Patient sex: F
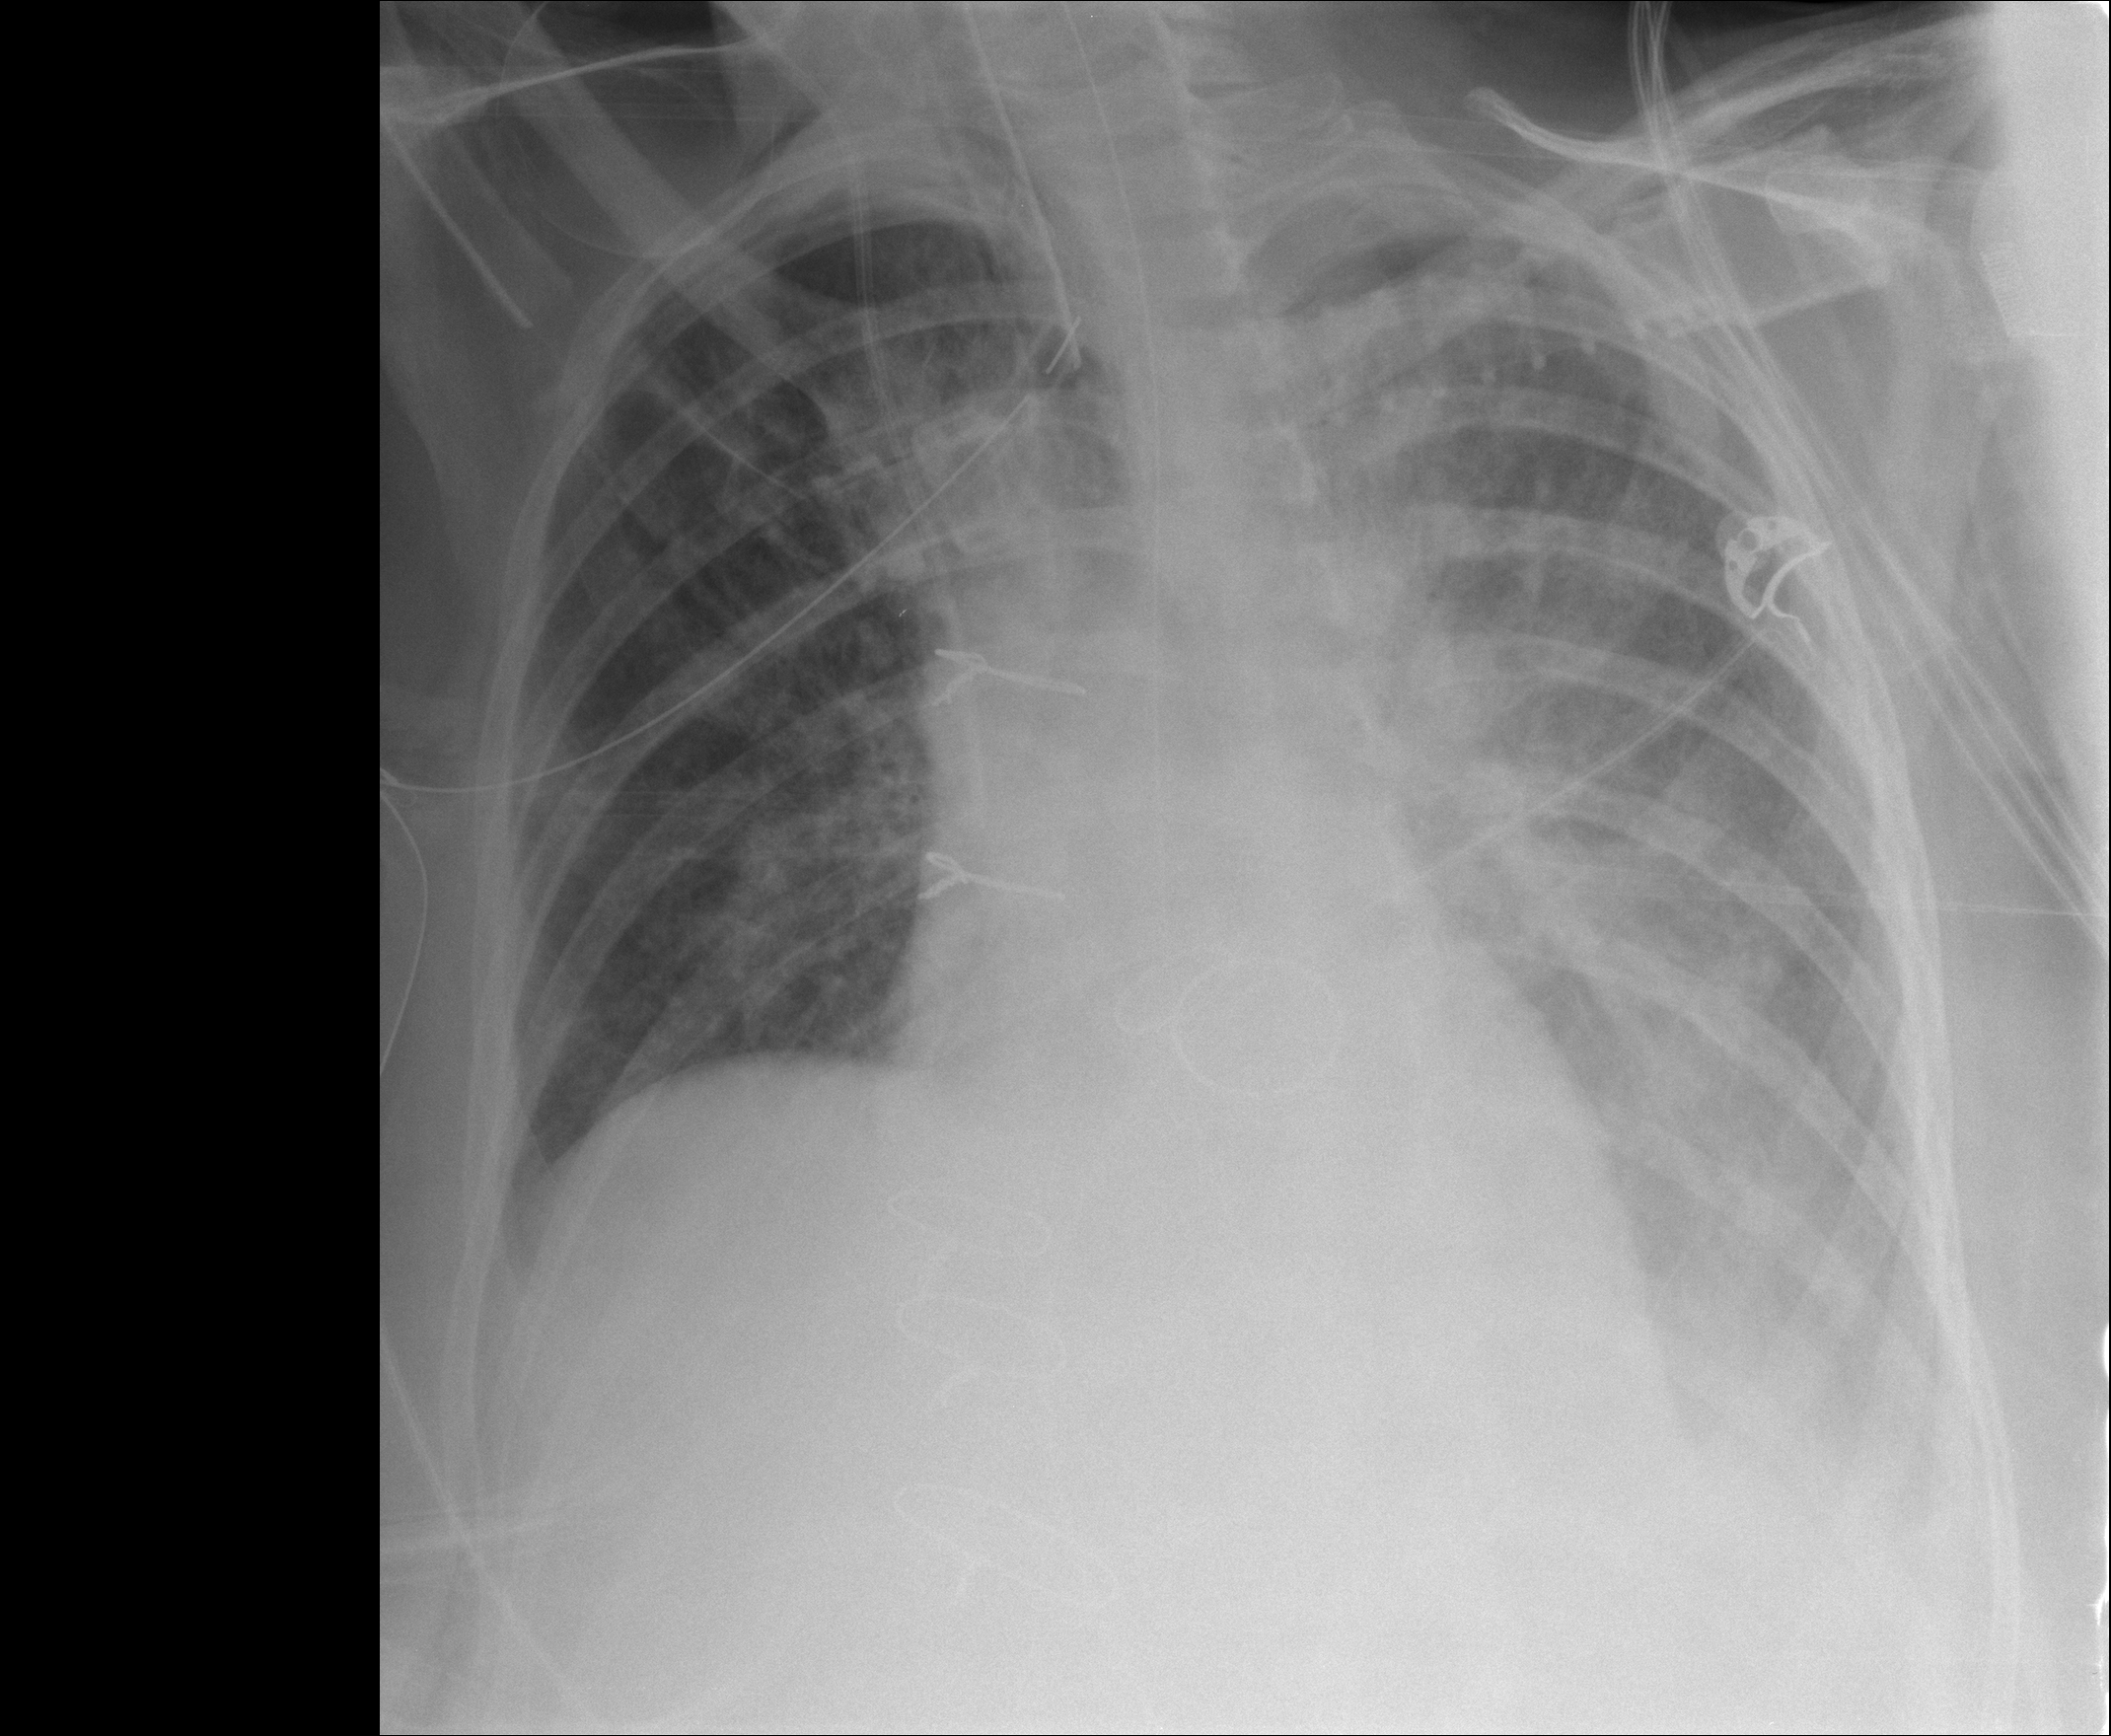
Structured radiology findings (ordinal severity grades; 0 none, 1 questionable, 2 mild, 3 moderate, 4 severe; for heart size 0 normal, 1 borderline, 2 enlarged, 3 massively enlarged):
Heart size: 0
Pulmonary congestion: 2
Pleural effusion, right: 0
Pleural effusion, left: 3
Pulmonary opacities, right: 2
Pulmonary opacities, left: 2
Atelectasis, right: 2
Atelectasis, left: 2